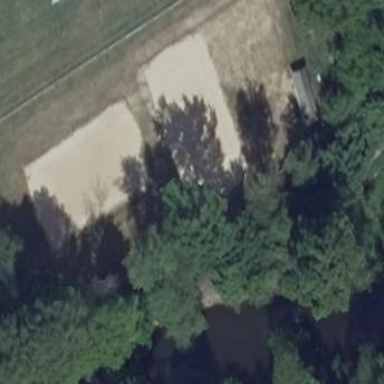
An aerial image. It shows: Beach volleyball pitch for leisure activities.